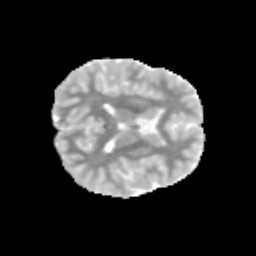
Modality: MD
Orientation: axial
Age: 11
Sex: male
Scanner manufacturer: siemens
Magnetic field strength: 3 T
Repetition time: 3.8 s
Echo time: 0.07 s